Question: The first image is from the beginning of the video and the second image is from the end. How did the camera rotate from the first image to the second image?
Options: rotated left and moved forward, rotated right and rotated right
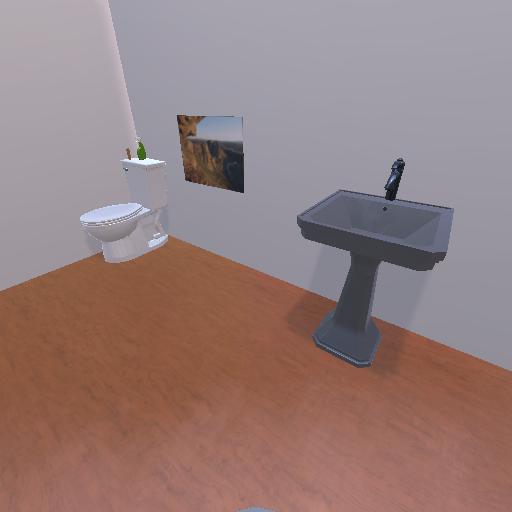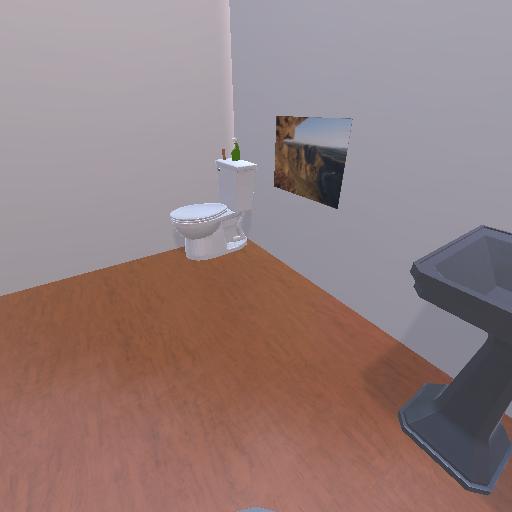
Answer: rotated left and moved forward